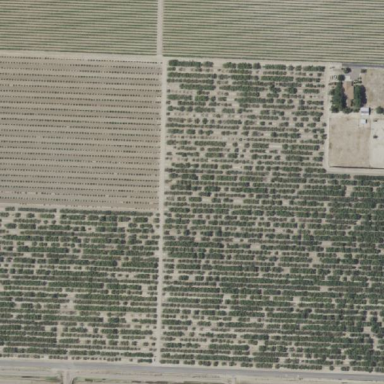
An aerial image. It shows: Almond orchard with rows of almond trees.